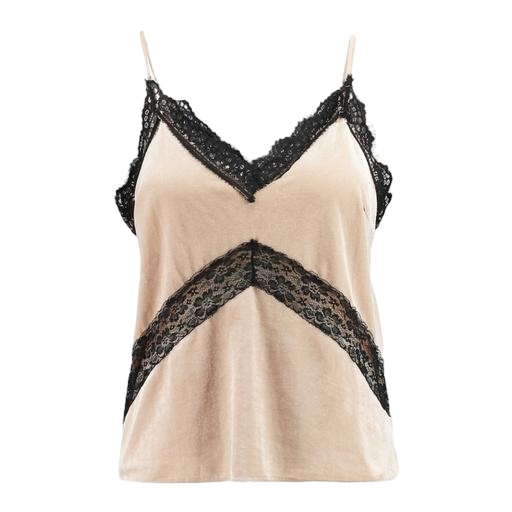
multicolor vila brown lace detail cami, beige joan cami, beige ezra busty cami, white background